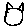
Label: cat